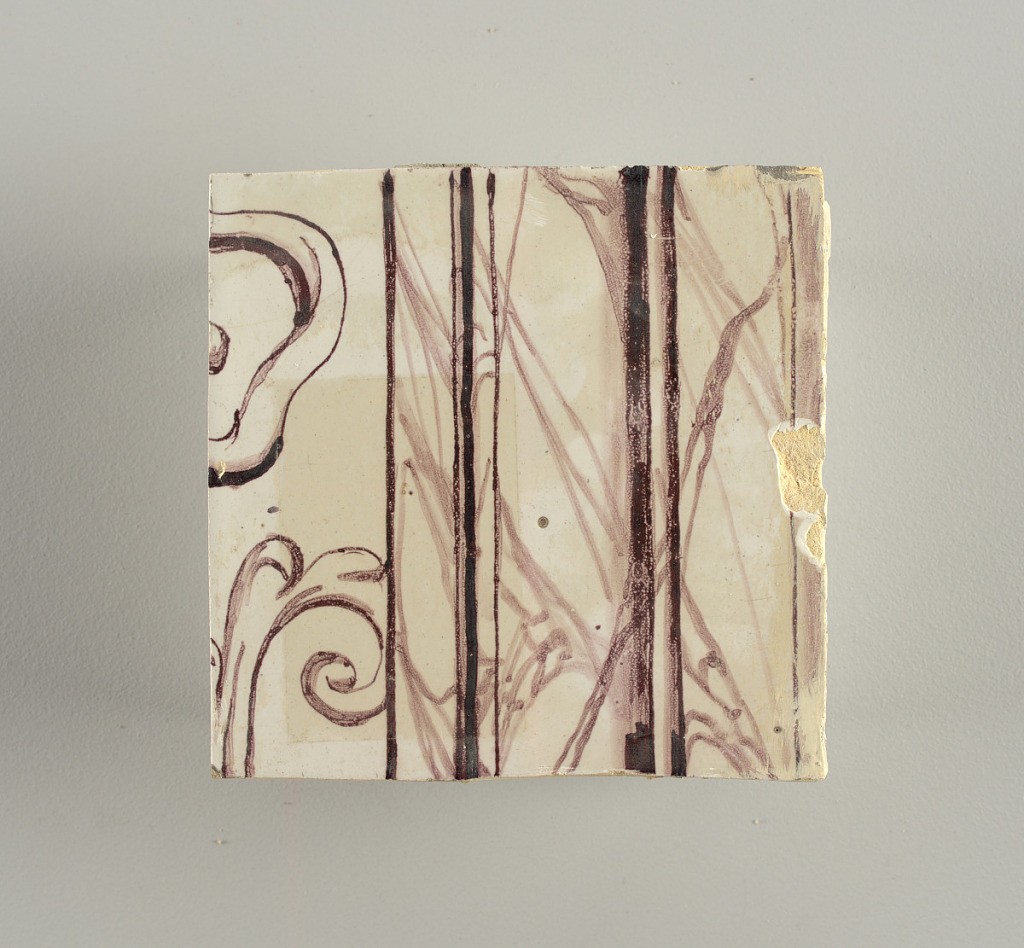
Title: Wall facing
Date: ca. 1725
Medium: tin-glazed earthenware, underglaze
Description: Running design for a frieze or a dado, composed of scrolls of foliage and strapwork, and four repeating motifs--a seated woman in a small upright oval medallion, a putto seated on a rocailled base, and strapwork in axial pattern.  The various panels, A to F, show various repeats of the same design, all being five tiles high and a varying number of tiles wide.